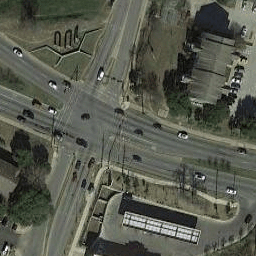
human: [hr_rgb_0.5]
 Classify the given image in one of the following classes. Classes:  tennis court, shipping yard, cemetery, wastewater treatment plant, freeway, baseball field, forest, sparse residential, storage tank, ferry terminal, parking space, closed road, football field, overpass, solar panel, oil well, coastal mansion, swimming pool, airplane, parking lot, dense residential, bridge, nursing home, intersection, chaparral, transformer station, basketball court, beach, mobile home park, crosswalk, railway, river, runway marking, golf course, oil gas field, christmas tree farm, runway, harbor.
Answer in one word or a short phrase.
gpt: intersection